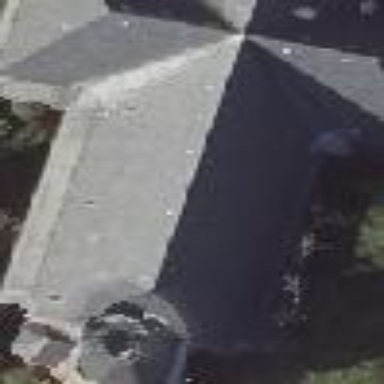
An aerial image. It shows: Building with gabled roof.